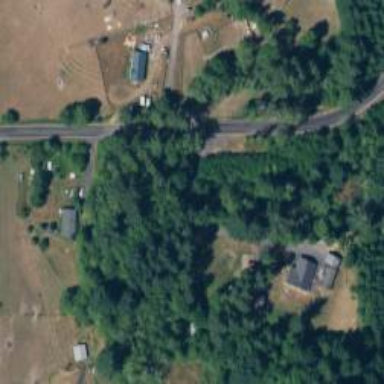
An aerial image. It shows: Driveway leading to service road.